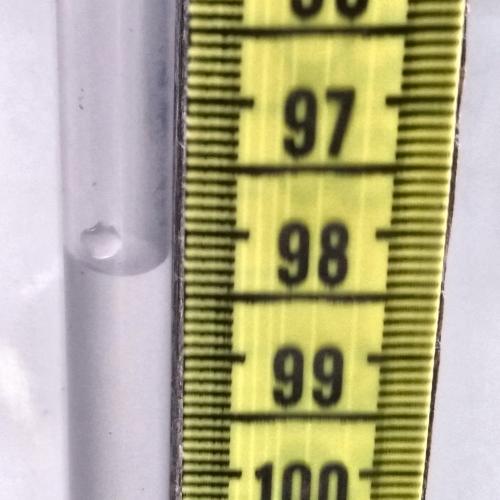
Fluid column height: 98.3 cm